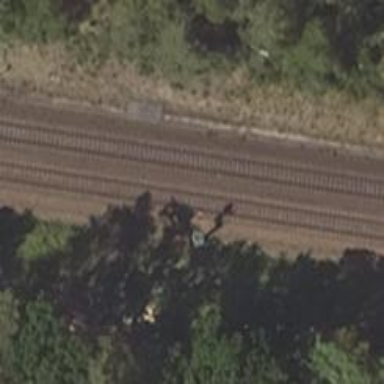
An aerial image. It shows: Railway signal.